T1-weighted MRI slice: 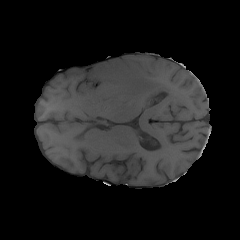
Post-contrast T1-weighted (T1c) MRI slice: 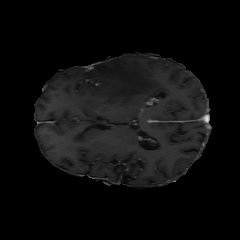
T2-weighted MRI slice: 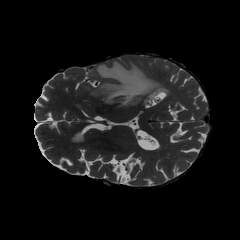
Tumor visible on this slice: yes